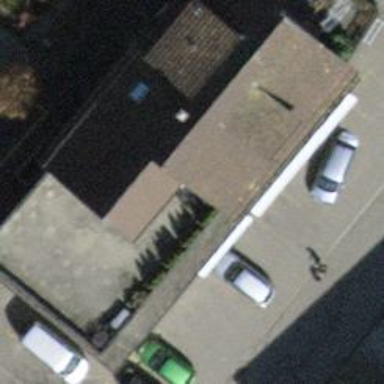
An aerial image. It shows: Workshop.